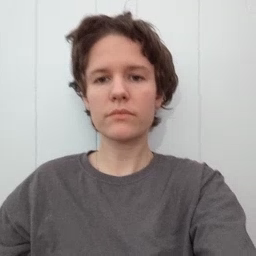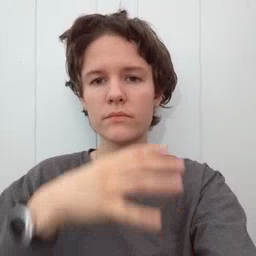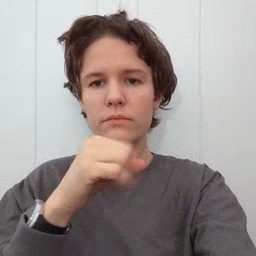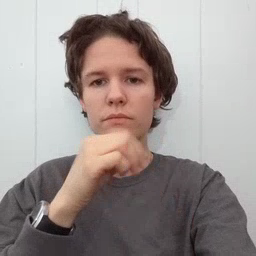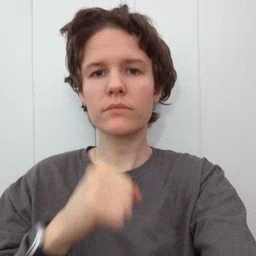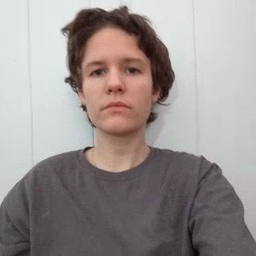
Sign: orange